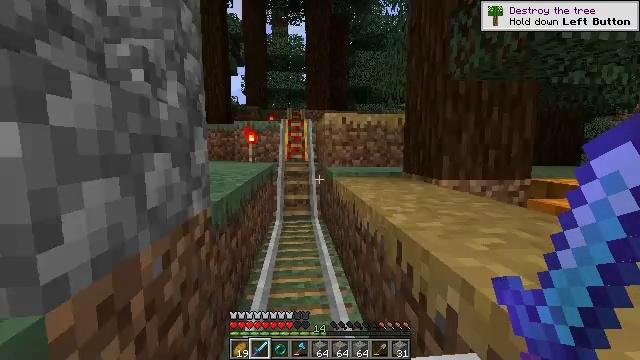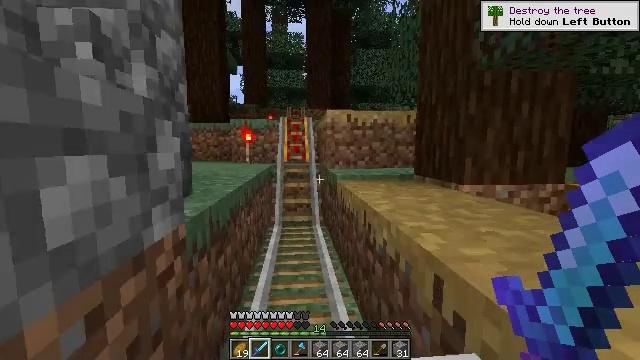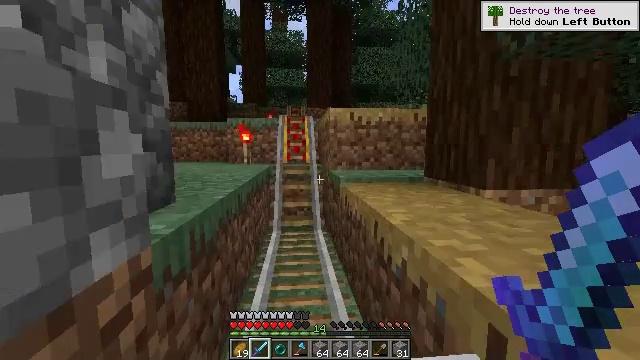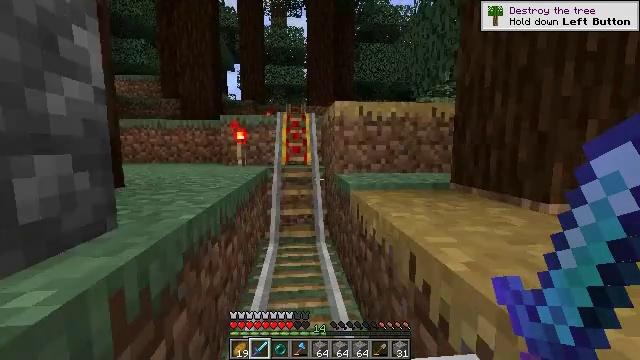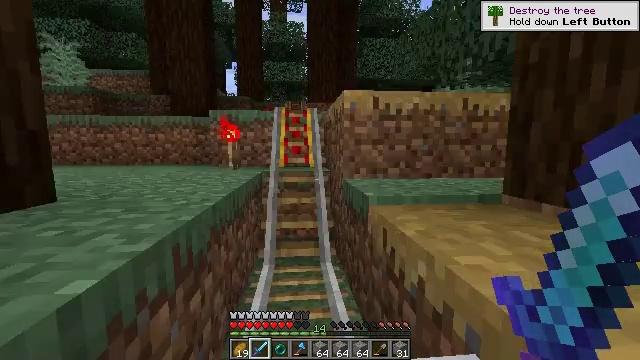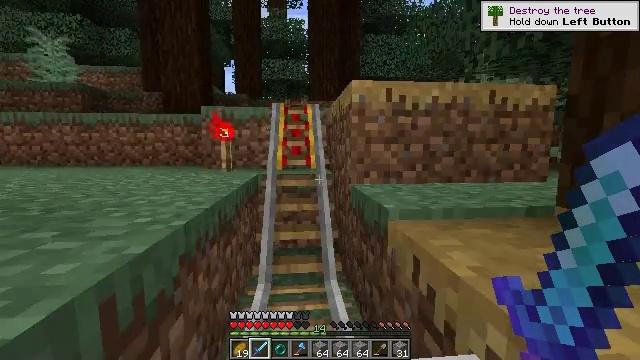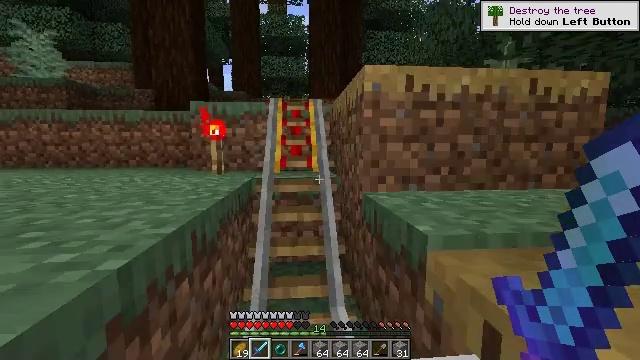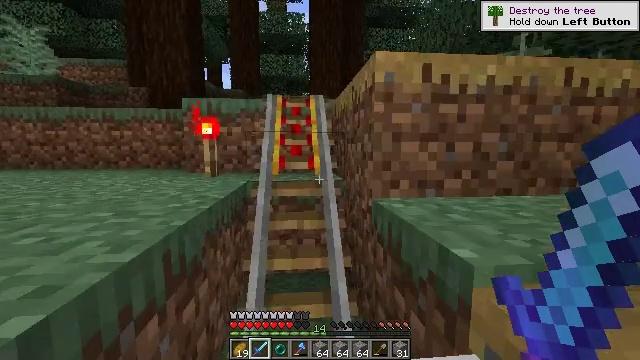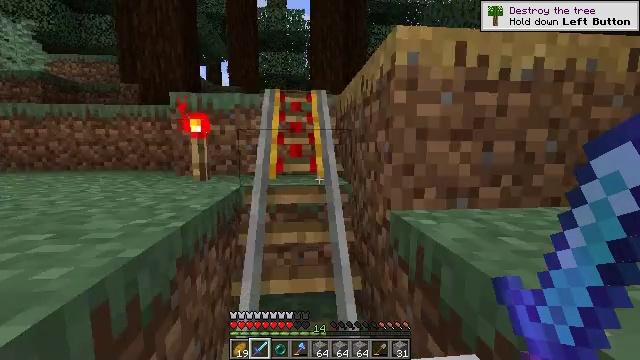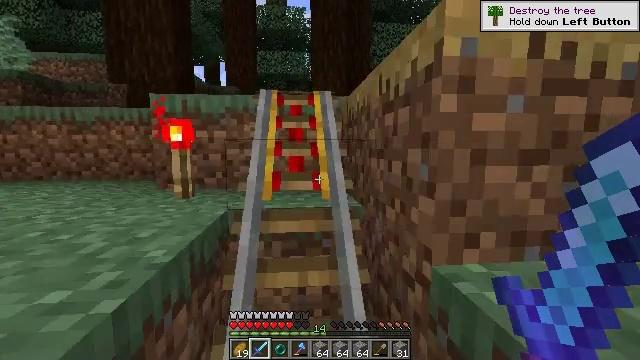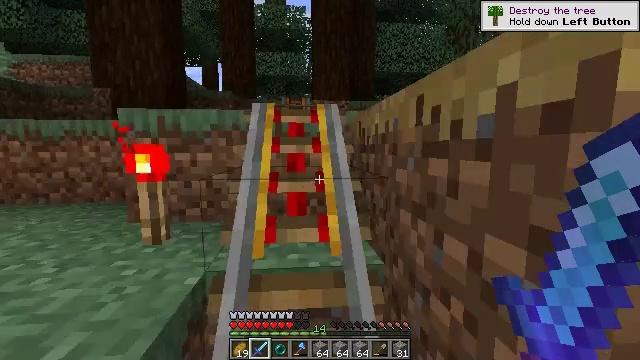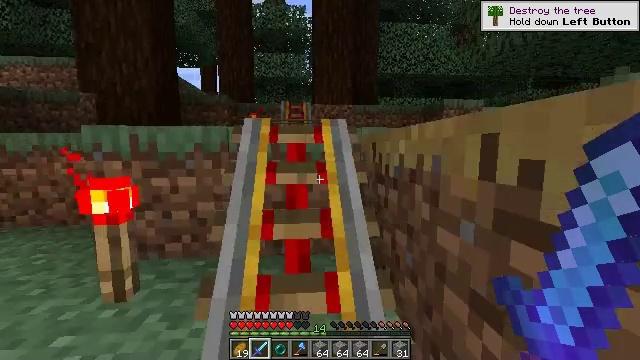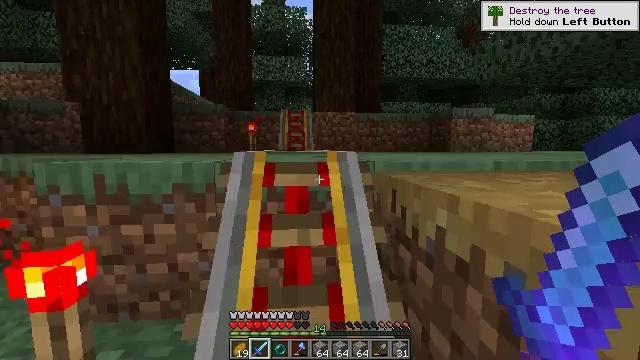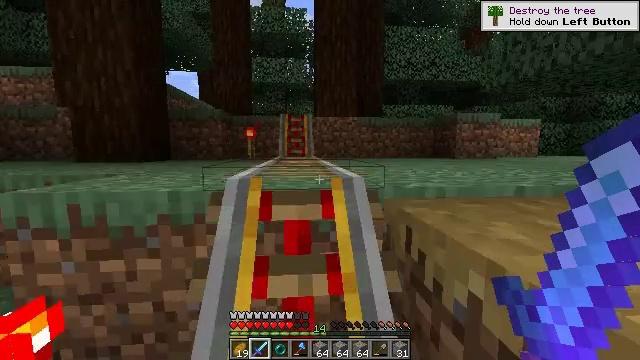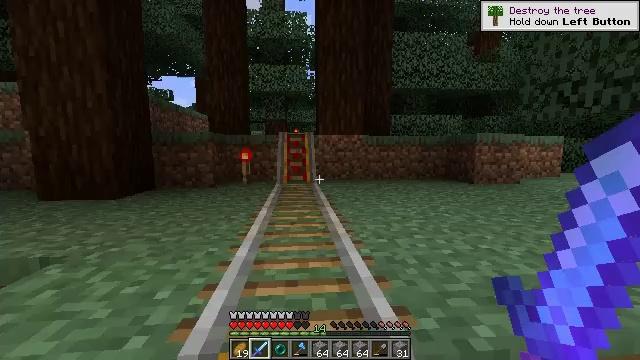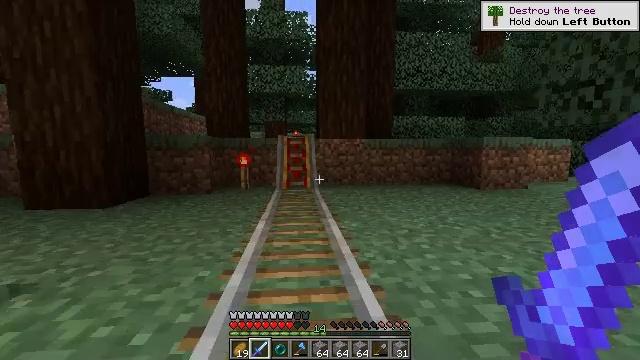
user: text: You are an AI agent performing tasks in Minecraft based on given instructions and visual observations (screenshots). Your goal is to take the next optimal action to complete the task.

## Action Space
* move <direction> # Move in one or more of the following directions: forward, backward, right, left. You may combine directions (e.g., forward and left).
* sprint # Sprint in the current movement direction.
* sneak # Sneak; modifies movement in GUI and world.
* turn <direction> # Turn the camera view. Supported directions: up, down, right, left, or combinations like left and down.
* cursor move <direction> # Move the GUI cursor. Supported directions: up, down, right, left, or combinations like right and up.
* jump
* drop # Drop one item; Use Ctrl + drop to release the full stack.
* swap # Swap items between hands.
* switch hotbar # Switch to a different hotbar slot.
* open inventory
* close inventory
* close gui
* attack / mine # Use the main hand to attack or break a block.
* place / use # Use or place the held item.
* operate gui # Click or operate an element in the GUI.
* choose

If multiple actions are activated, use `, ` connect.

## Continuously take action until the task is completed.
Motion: motion action
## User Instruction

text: Attack the torch to pick it up.
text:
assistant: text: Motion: no_op
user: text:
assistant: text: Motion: no_op
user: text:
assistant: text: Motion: no_op
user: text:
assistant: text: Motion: no_op
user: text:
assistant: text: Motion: no_op
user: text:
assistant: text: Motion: no_op
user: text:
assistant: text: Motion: no_op
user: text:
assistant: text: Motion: no_op
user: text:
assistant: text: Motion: no_op
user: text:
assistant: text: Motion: no_op
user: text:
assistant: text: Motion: no_op
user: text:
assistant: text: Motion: no_op
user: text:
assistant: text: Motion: no_op
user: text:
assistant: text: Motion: no_op
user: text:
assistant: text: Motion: no_op
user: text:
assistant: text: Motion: no_op
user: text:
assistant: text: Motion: no_op
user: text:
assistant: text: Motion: no_op
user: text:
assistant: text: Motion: no_op
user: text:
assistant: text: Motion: no_op
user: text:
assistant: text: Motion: no_op
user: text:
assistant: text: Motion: no_op
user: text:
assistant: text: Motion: no_op
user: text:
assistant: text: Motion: no_op
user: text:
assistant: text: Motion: no_op
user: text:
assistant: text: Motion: no_op
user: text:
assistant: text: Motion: no_op
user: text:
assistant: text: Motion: no_op
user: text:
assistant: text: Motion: no_op
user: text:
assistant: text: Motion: no_op